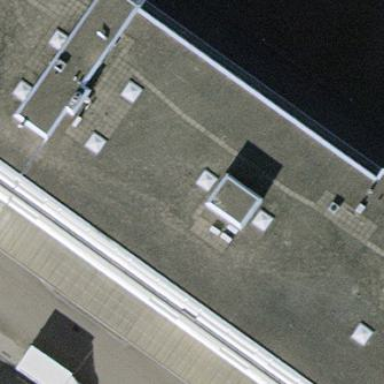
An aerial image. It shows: Commercial building.